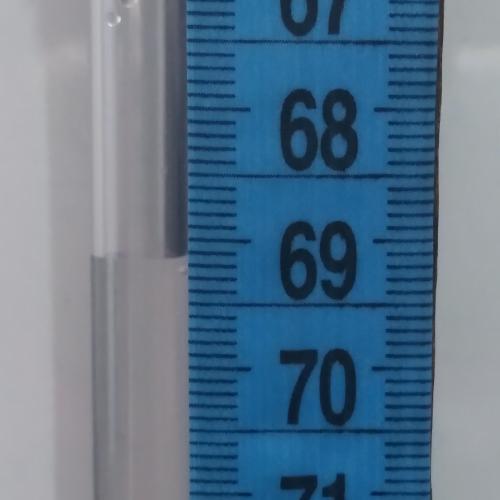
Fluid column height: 69.1 cm